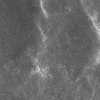
Atmospheric dust classification: not_dusty